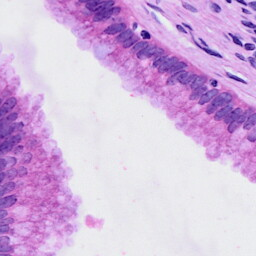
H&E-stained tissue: Cervix